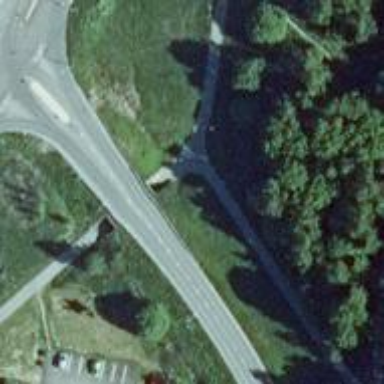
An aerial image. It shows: Asphalt cycleway.